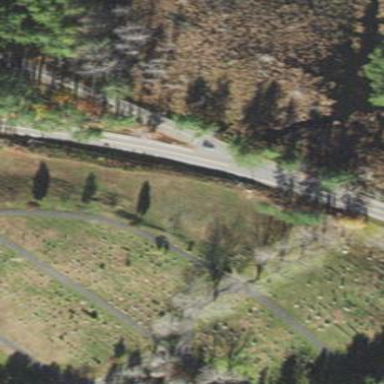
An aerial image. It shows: Cemetery with historic significance.